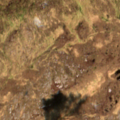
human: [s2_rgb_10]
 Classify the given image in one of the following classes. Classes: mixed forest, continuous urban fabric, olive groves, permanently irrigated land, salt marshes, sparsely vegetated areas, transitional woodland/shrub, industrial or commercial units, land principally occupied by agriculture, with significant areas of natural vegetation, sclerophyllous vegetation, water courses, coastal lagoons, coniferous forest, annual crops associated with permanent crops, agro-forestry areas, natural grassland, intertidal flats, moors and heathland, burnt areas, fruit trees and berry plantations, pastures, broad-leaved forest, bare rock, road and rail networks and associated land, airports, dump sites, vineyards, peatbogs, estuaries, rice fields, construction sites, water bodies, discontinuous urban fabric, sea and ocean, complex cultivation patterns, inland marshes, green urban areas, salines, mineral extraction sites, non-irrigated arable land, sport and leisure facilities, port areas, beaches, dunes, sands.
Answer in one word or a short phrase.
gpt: sparsely vegetated areas, peatbogs